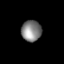
Tissue: lung
Cell type: Epithelial cells
Senescence score: 0.1375
Nuclear area (px): 408
Mean DAPI intensity: 131.346